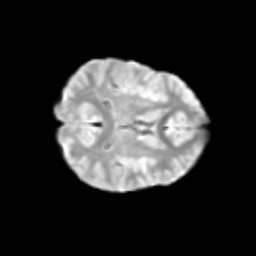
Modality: T2w
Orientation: axial
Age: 11
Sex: male
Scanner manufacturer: siemens
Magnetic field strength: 3 T
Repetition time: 3.8 s
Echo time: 0.07 s